Aerial crown-view tile of a tropical tree (Barro Colorado Island, Panama), acquired 20250124:
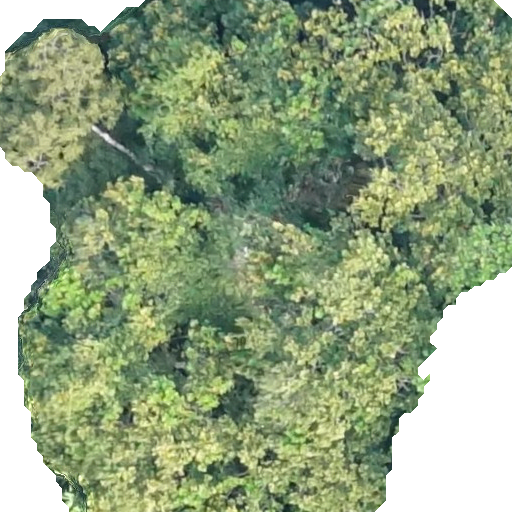
Species: Anacardium excelsum
GBIF accepted scientific name: Anacardium excelsum
Crown area: 377.874 m²